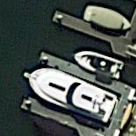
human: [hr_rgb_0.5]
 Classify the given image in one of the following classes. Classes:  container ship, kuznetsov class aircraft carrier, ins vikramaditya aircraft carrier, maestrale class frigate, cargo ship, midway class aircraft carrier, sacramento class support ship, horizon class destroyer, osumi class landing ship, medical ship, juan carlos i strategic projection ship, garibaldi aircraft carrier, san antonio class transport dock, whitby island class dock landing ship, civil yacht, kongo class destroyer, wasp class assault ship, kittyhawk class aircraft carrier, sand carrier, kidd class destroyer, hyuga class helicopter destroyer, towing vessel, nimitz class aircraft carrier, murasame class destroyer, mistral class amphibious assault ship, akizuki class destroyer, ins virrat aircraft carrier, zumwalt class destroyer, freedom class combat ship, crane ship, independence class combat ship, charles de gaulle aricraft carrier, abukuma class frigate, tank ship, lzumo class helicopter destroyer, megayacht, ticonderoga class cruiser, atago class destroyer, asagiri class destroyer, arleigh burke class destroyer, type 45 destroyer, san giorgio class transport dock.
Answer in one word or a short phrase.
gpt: Civil yacht